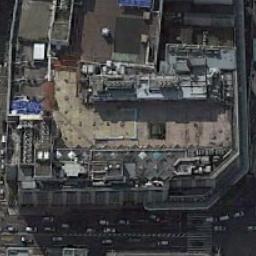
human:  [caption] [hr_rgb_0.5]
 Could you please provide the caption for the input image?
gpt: A commercial area with a large building is surrounded by some roads and many items are on its roof .

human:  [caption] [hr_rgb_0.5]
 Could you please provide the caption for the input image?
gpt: In a business district there is a tall building and a road with many cars .

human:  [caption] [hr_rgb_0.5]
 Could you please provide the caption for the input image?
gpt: The commercial area is near the road with many cars .

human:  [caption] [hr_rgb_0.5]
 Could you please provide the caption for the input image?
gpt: The building is very high .

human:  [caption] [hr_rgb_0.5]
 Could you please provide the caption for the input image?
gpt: A building by the roadside on a commercial area .